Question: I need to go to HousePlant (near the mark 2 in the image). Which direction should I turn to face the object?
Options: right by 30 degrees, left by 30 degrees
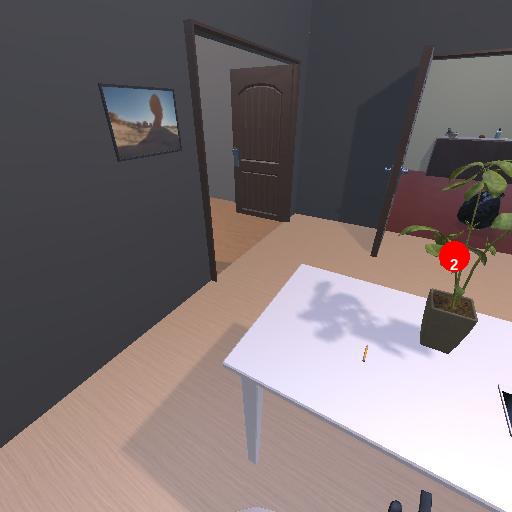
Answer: right by 30 degrees